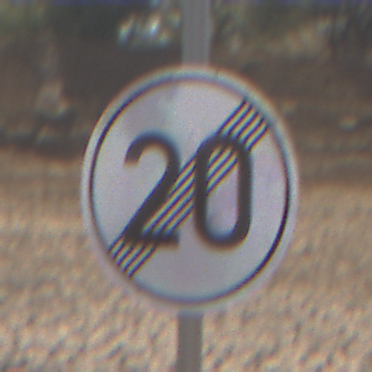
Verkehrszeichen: EndeGeschwindigkeit20
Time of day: MorningAfternoon
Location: Outdoor (Nature)
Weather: PartlyCloudy
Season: NotSpecified
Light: Natural